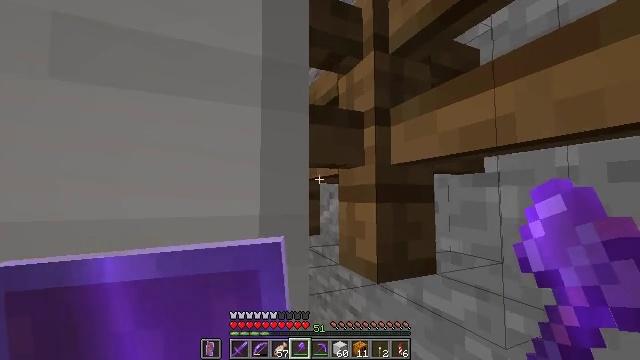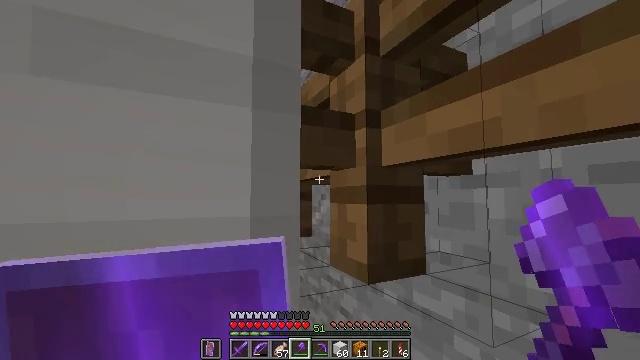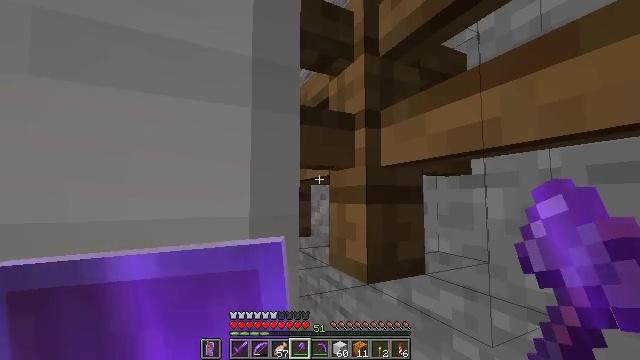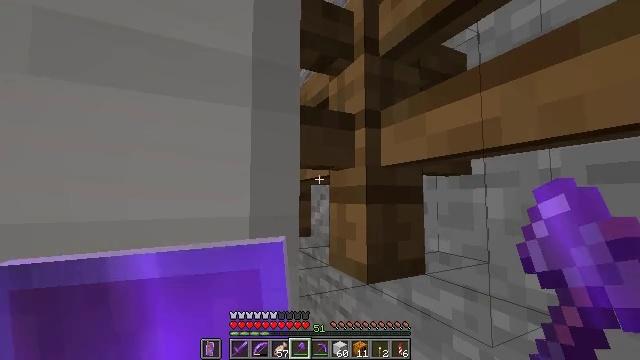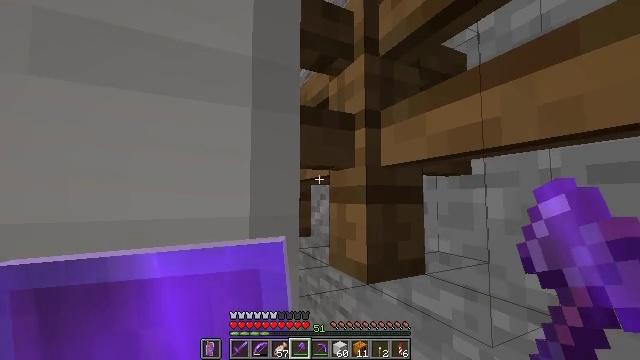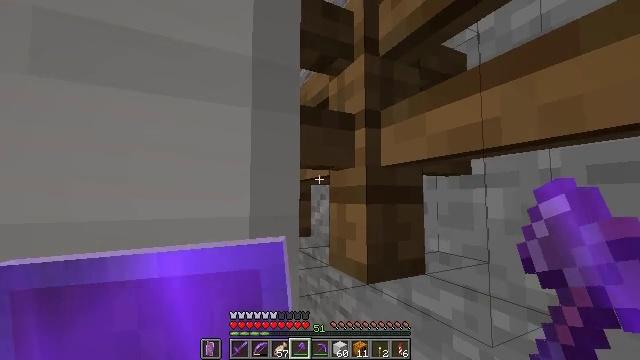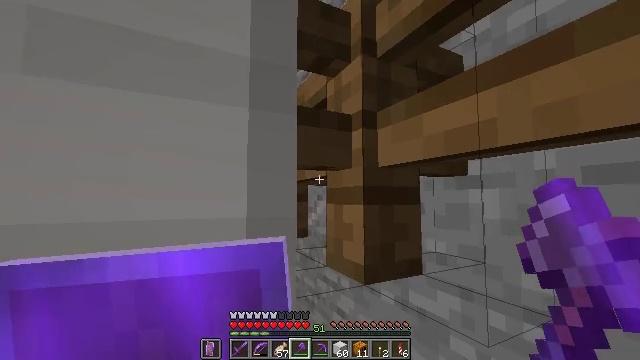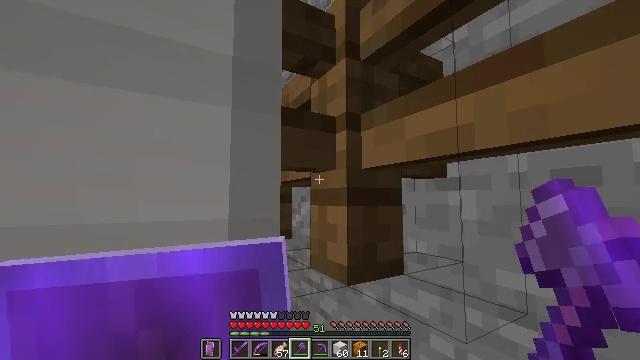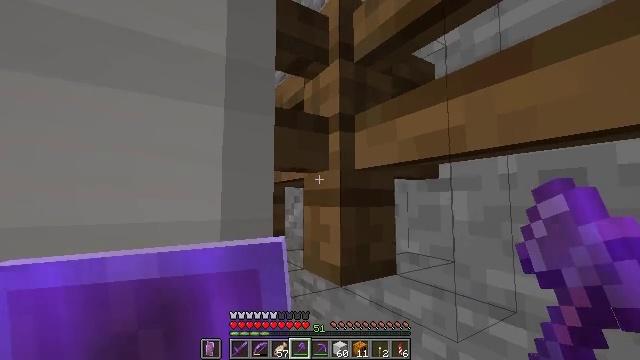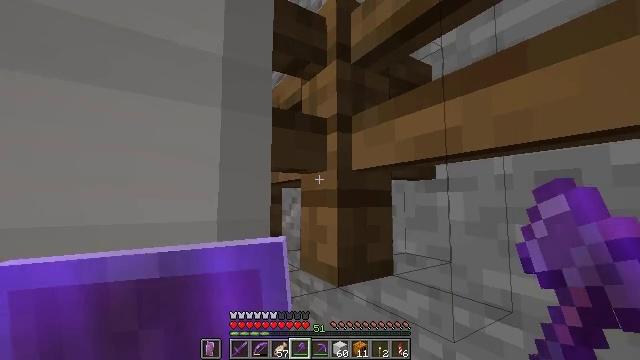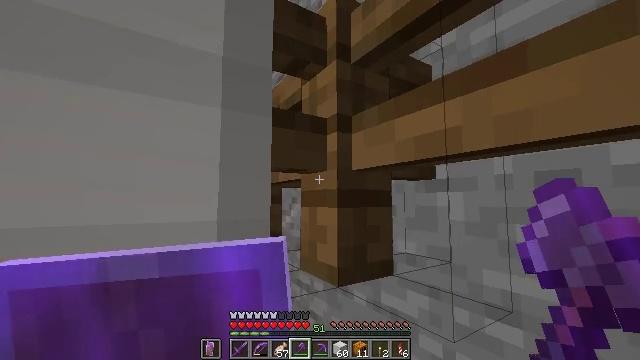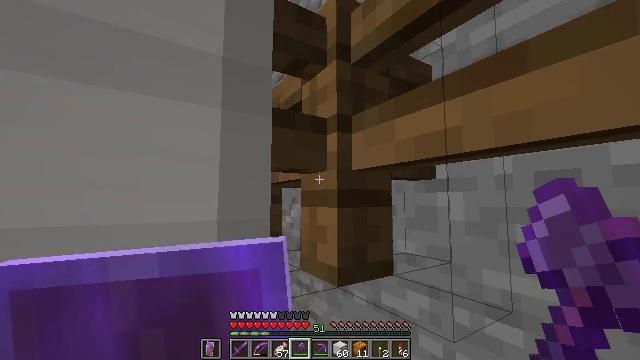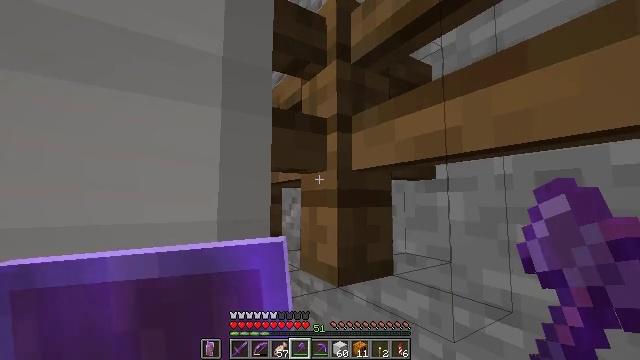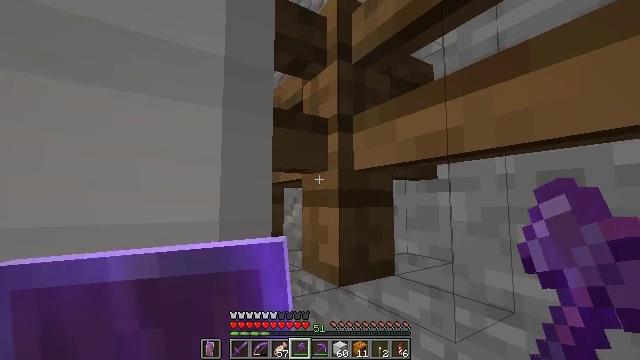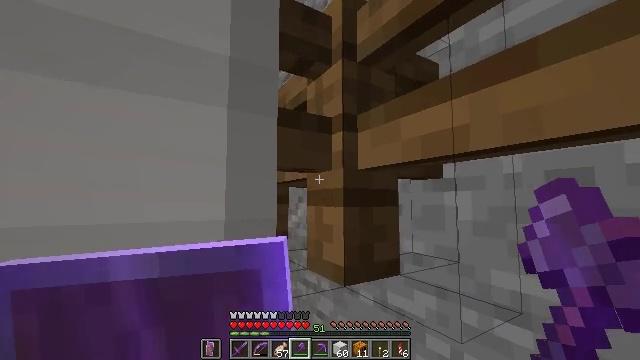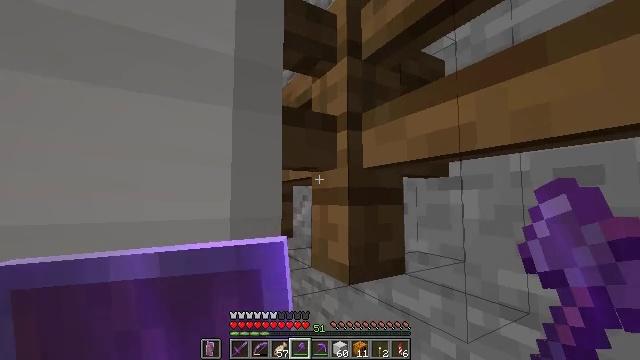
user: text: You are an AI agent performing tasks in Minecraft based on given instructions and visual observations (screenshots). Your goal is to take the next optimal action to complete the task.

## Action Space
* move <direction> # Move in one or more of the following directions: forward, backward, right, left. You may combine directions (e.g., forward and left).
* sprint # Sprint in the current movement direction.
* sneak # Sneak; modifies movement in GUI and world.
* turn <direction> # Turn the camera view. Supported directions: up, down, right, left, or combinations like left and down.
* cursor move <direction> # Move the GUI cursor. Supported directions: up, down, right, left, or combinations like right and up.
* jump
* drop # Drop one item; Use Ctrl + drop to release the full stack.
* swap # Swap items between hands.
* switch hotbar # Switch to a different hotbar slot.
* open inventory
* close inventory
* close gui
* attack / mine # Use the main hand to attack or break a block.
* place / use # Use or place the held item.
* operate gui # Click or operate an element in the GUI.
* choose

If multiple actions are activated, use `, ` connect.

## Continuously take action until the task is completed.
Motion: motion action
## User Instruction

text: Break the spruce fence to collect it.
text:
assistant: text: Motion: sneak, turn right
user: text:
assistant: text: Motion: sneak
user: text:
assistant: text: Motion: sneak
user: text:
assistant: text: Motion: sneak
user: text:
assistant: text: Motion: sneak
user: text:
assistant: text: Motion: sneak
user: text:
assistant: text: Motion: sneak, turn right
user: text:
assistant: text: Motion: sneak, turn right
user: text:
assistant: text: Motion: sneak
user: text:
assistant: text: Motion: sneak
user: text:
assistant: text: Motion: sneak
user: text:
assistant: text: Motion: sneak
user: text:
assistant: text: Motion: sneak
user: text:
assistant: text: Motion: sneak, turn left
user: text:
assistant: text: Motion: sneak, turn left
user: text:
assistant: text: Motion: sneak
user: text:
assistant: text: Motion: move back, sneak
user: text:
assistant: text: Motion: move back, sneak
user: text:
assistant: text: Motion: move back, sneak
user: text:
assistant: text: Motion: move back, sneak
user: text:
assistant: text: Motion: move back, sneak
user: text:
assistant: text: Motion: move back, sneak
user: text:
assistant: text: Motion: move back, sneak
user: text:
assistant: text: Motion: move back, sneak
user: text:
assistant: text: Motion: move back, sneak
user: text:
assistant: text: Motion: move back, sneak
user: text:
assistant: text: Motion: sneak
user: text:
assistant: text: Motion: sneak
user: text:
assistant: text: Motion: move forward, sneak
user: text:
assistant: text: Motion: move forward, sneak, turn left